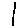
Label: line